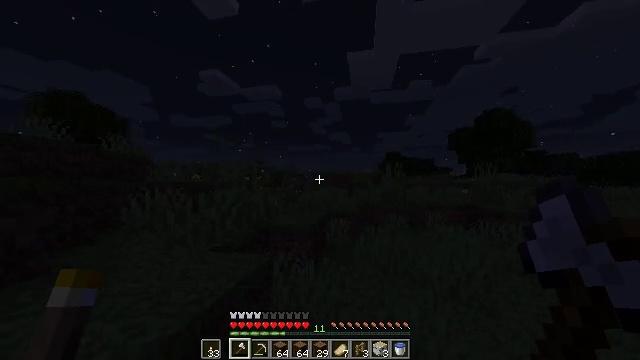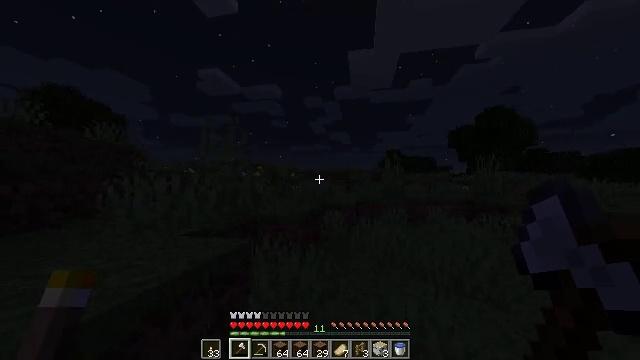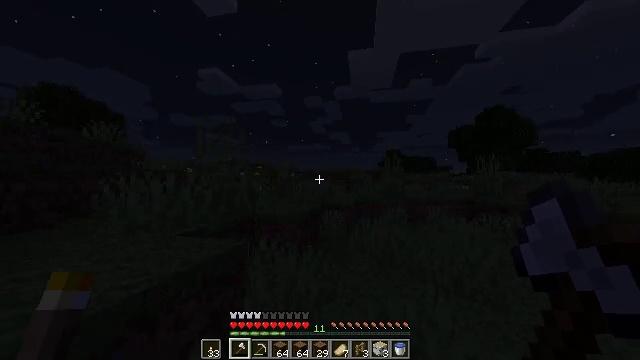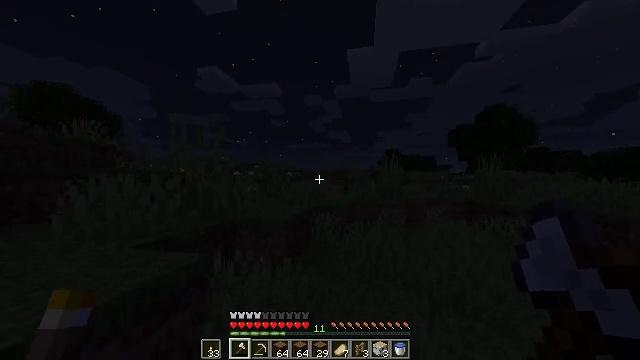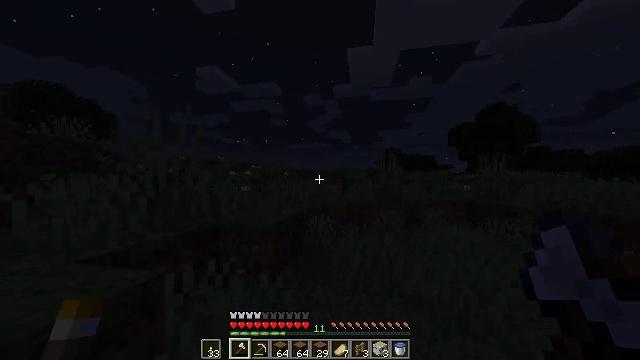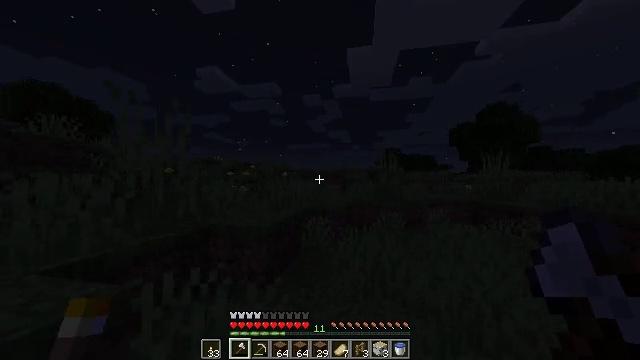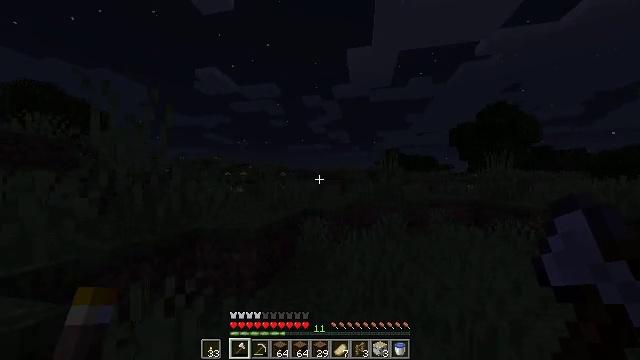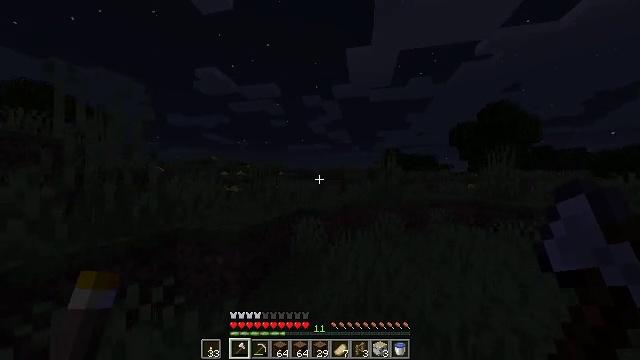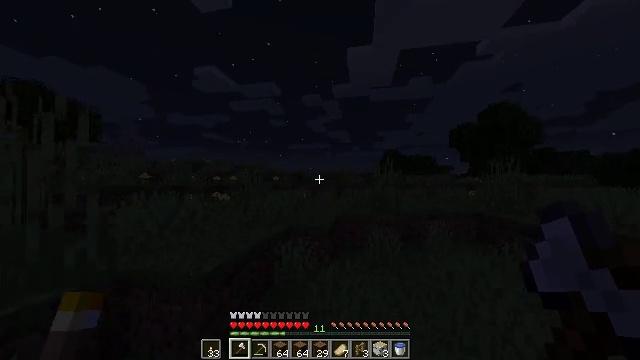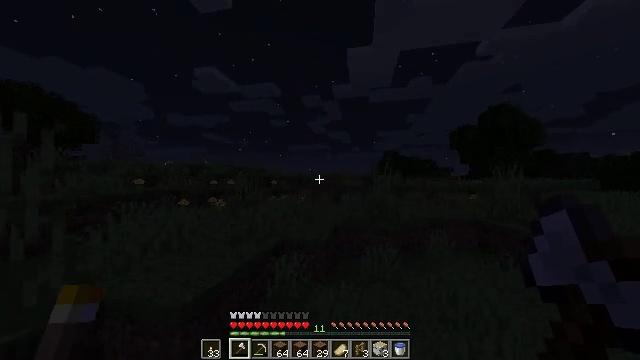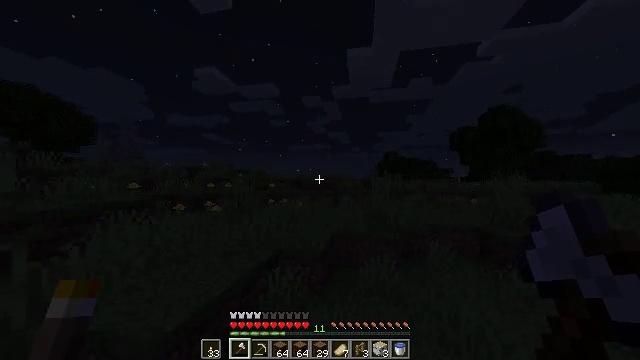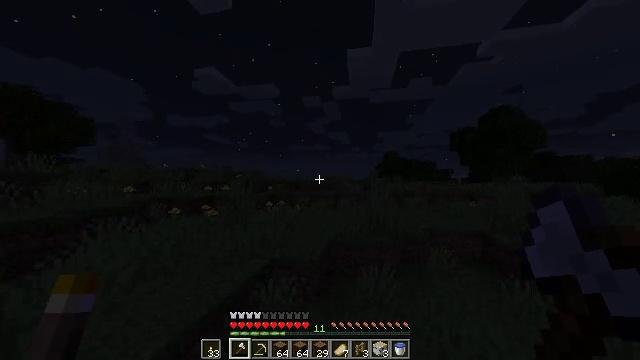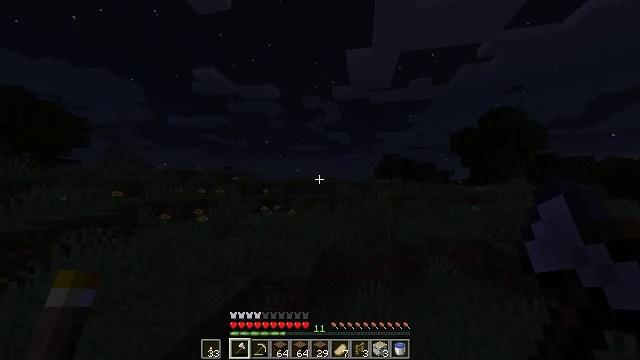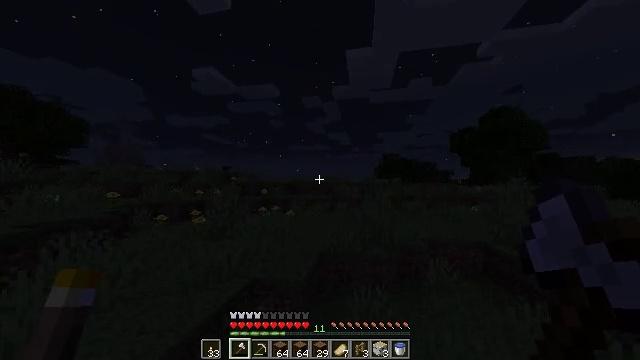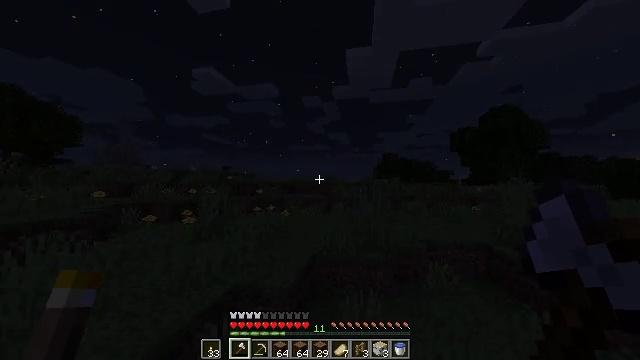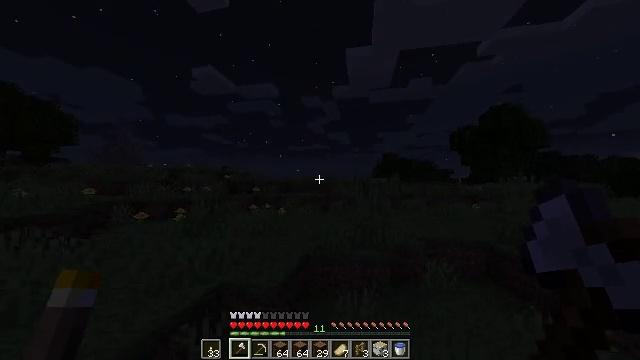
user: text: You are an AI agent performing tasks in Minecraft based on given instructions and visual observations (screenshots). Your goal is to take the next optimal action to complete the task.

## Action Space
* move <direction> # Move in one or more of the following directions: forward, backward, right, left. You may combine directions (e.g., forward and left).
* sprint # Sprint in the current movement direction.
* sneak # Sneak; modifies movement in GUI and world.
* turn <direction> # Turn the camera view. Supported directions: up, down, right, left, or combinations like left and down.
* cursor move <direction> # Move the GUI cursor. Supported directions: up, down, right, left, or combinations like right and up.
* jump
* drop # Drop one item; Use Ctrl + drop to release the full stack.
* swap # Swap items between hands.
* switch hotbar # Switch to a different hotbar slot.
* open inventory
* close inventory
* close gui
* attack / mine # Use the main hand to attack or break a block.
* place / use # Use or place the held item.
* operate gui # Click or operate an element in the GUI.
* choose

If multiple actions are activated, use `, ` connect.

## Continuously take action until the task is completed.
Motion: motion action
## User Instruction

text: Break the white bed to relocate it.
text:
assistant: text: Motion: move forward and move right, sprint
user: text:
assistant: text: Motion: move forward and move right, sprint
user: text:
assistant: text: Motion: move forward and move right, sprint
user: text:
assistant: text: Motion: move forward, sprint
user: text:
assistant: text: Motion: move forward, sprint
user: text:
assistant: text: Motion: move forward and move right, sprint
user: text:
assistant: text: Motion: move forward and move right, sprint
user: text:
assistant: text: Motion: move forward and move right, sprint, jump
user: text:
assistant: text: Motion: move forward and move right, sprint, jump
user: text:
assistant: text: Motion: move forward and move right, sprint, jump
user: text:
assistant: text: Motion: move forward and move right, sprint
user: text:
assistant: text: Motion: move forward and move right, sprint
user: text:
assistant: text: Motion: move forward and move right, sprint
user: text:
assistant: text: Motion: move forward and move right, sprint
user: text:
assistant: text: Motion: move forward and move right, sprint
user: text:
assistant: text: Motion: move forward, sprint
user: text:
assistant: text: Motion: move forward, sprint
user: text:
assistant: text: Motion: move forward, sprint
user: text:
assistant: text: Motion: move forward, sprint
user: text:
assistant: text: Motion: move forward, sprint
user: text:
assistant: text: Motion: move forward, sprint
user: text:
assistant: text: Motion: move forward, sprint
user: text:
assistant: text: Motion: move forward, sprint
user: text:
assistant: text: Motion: move forward, sprint
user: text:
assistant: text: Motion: move forward, sprint
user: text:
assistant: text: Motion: move forward, sprint
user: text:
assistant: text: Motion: move forward, sprint
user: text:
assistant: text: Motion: move forward, sprint
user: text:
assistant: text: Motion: move forward, sprint, jump
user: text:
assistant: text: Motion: move forward, sprint, jump